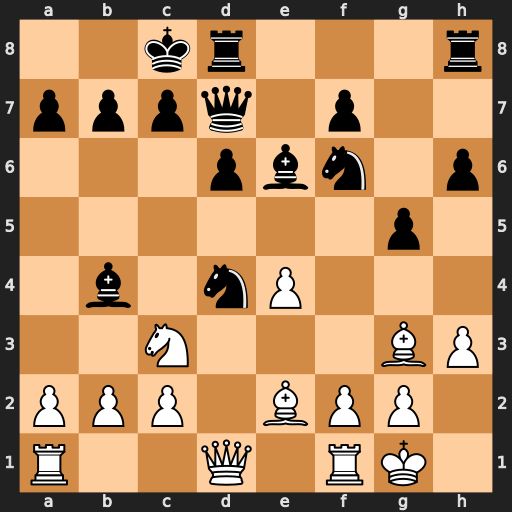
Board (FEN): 2kr3r/pppq1p2/3pbn1p/6p1/1b1nP3/2N3BP/PPP1BPP1/R2Q1RK1
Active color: w
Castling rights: -
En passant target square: -
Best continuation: Qxd4 Bxc3 bxc3 Nxe4 Qxe4